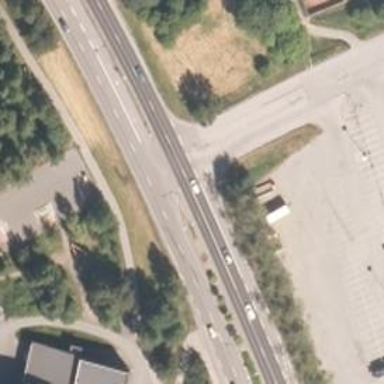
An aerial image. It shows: Primary highway.